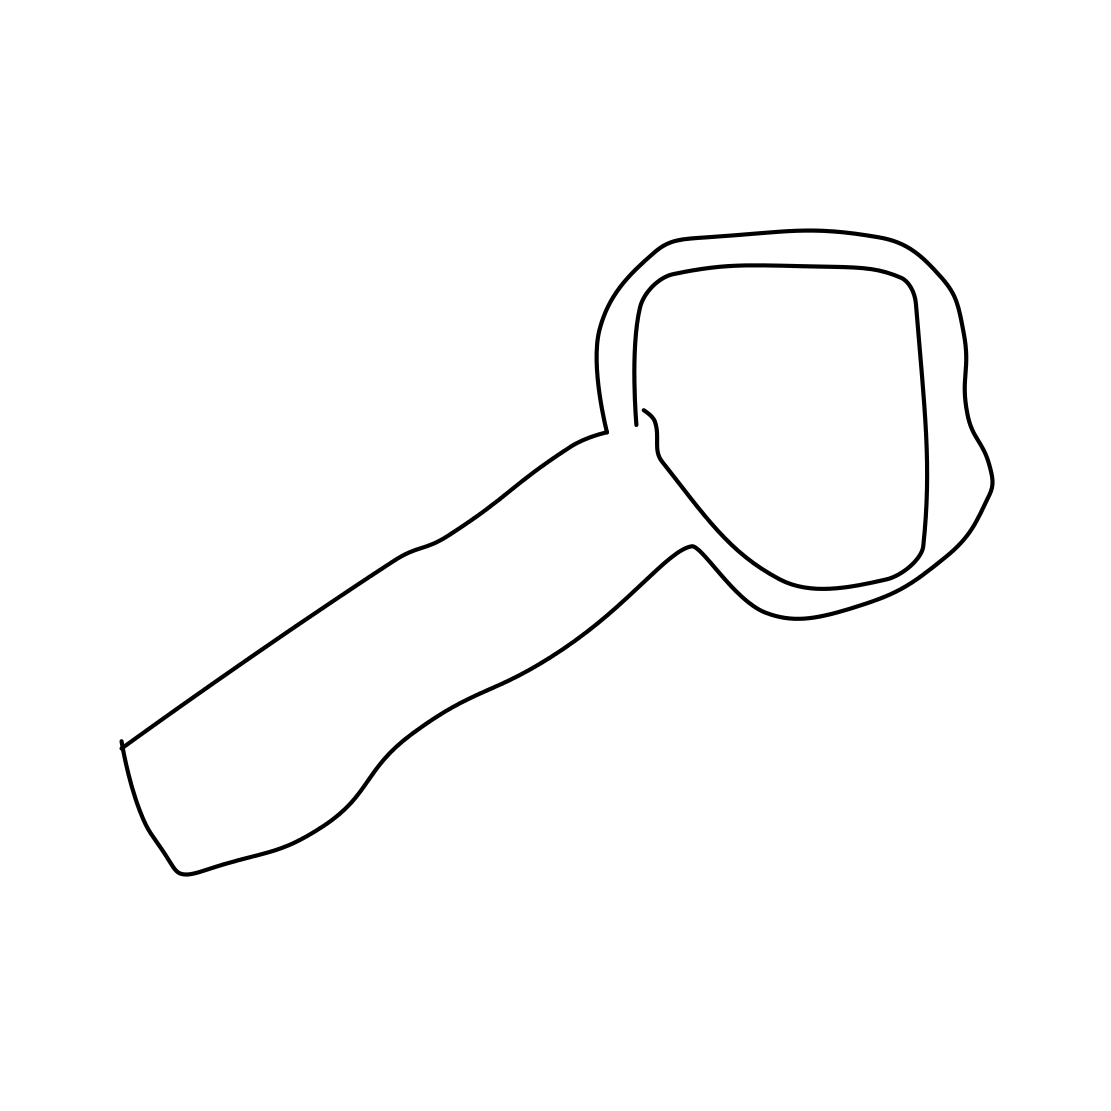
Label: bottle opener